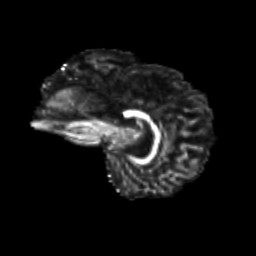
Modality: FA
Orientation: sagittal
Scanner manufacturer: siemens
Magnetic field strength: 3 T
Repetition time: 9.2 s
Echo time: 0.084 s